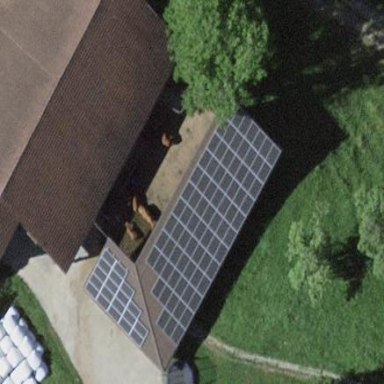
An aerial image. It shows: Solar photovoltaic panel generator.